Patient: sex F, age 36
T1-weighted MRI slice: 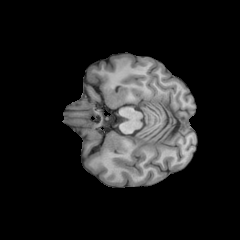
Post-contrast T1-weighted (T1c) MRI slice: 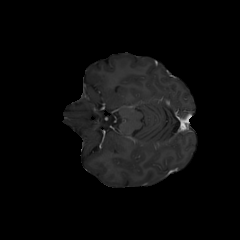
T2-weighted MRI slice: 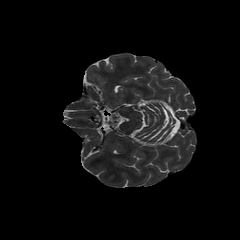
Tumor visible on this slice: no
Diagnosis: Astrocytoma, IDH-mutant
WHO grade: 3